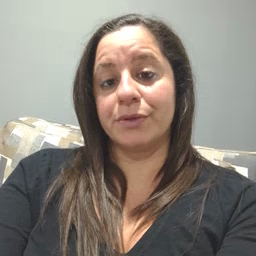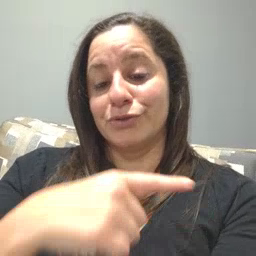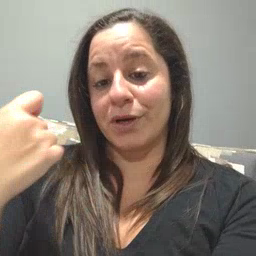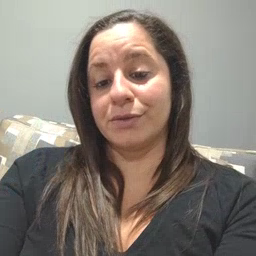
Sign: dry